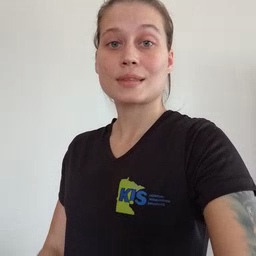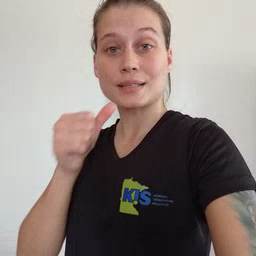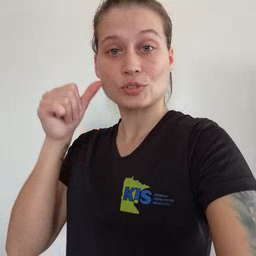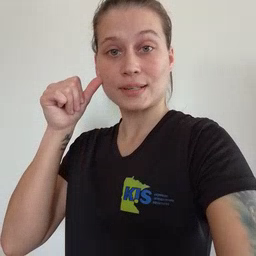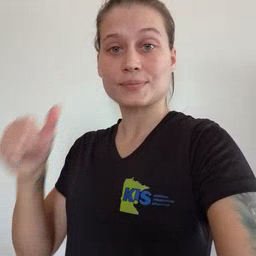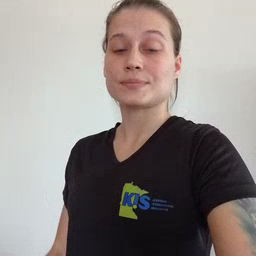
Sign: yesterday